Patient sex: M
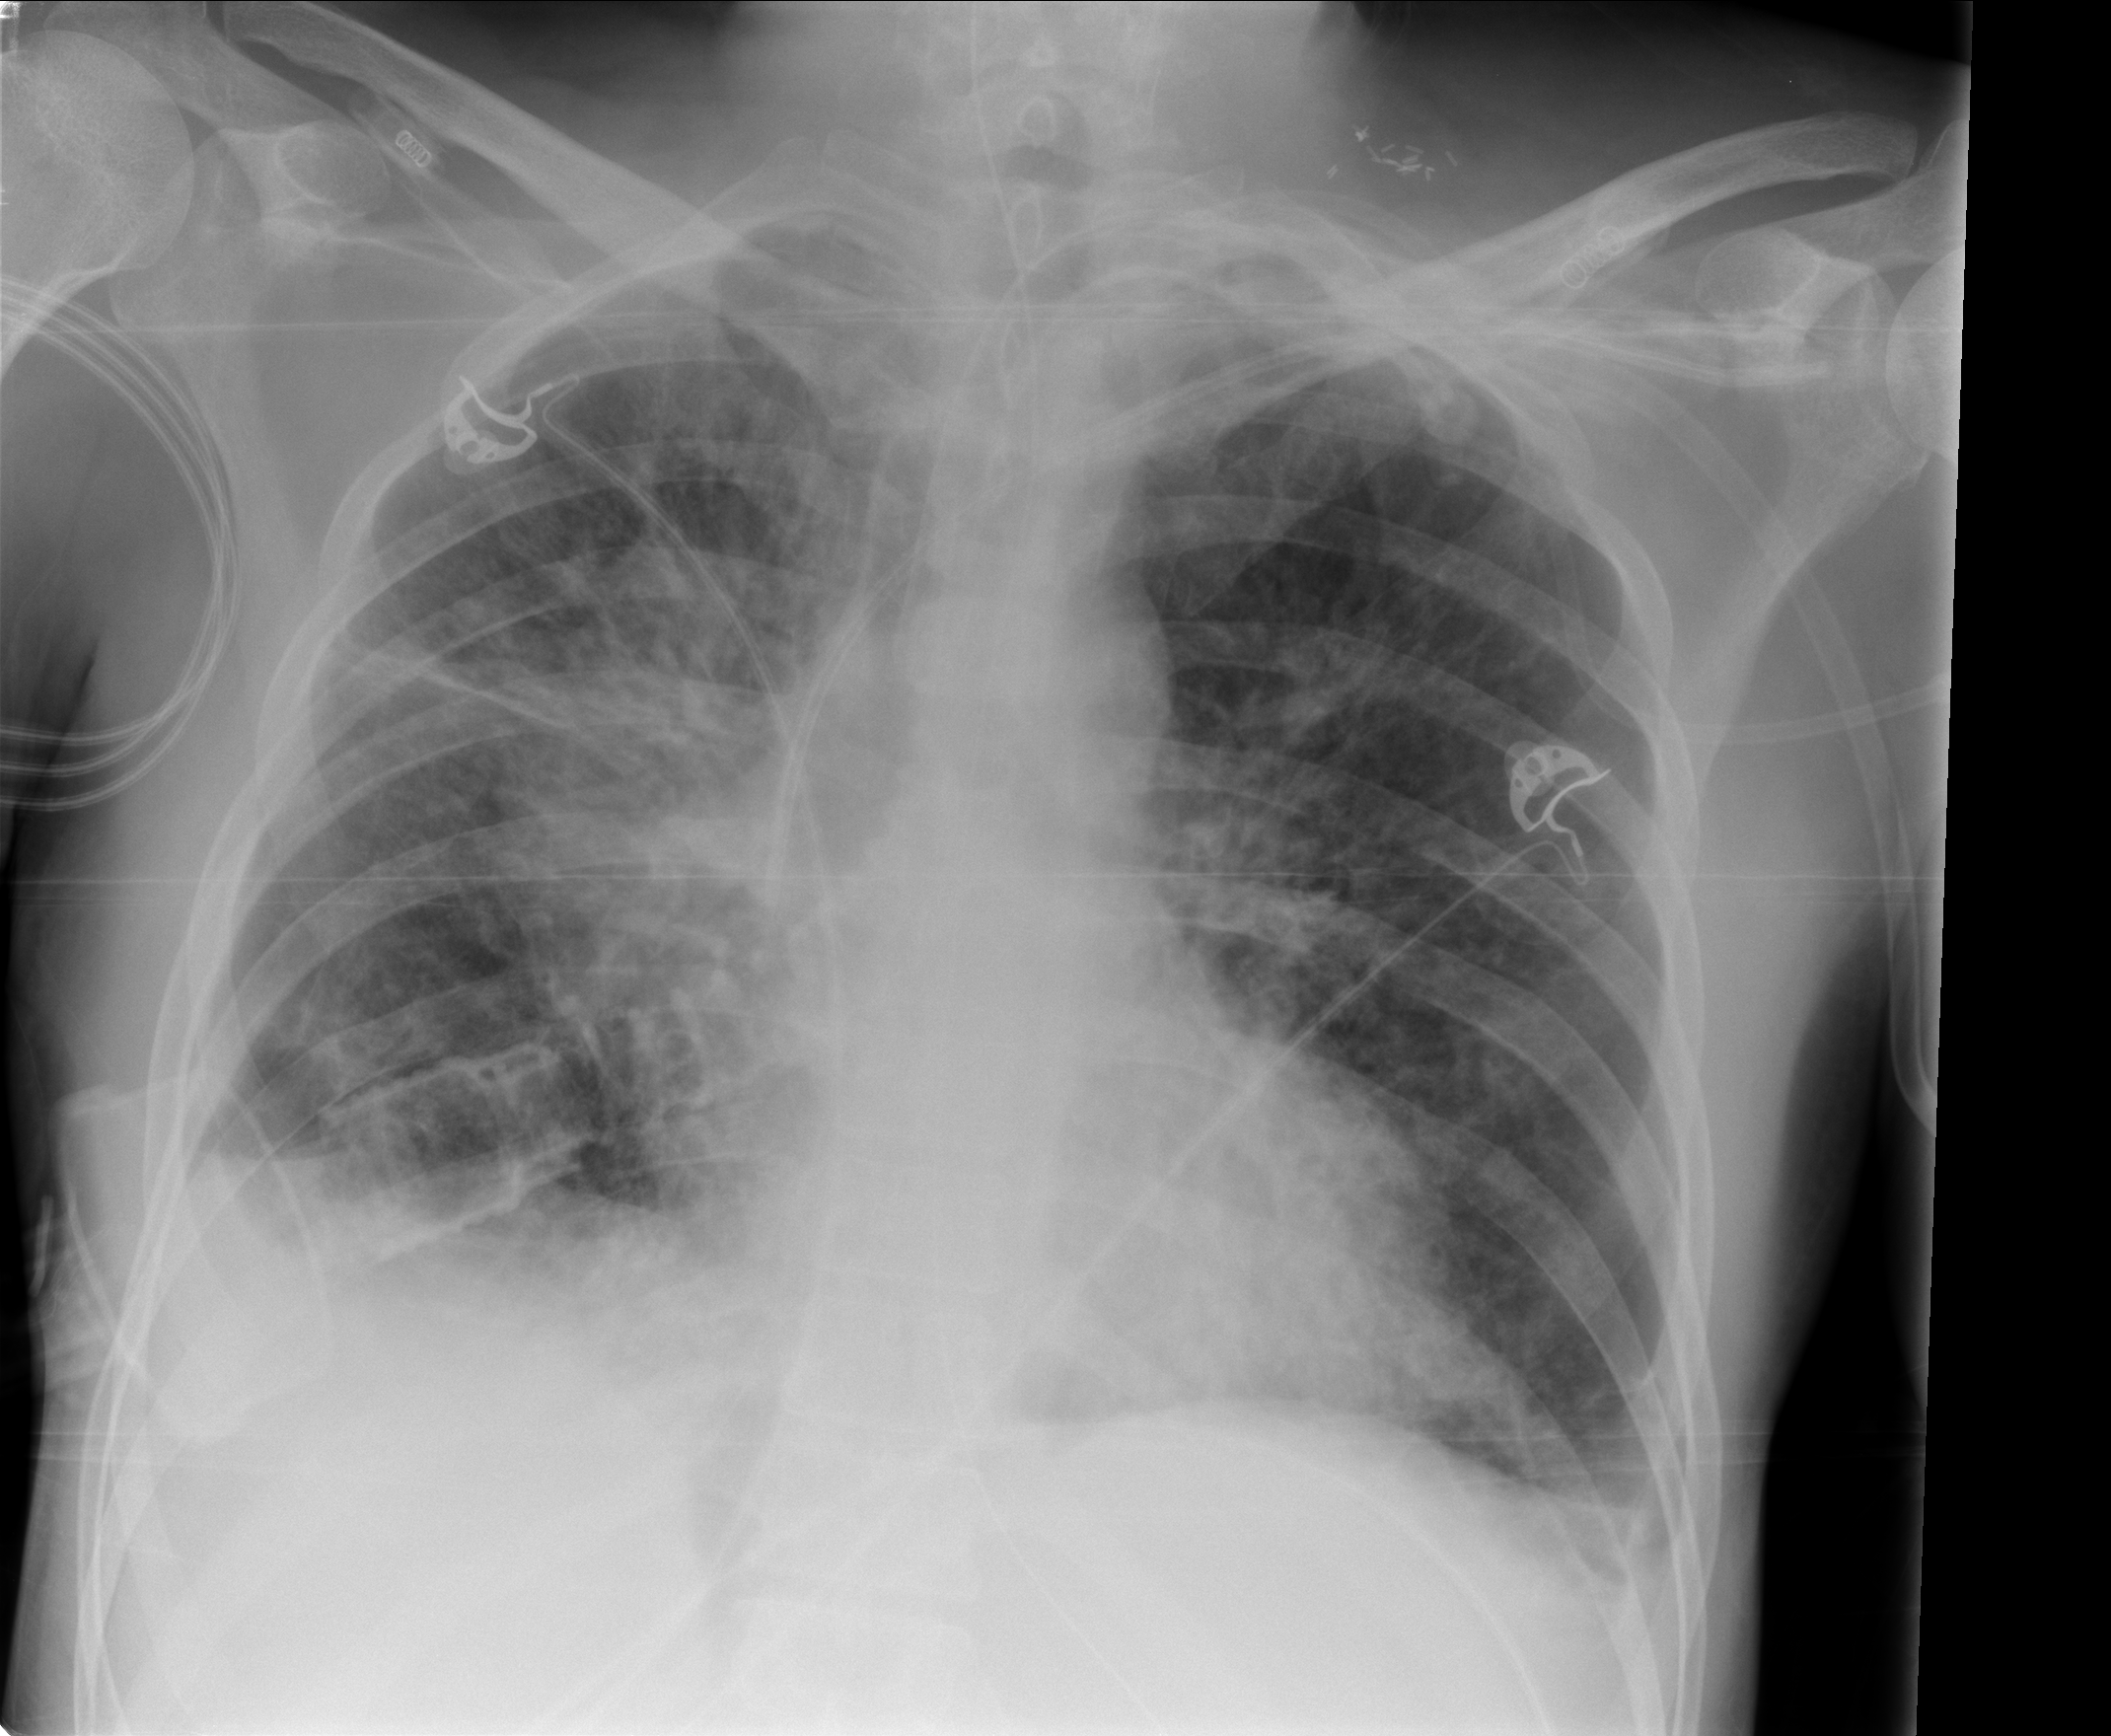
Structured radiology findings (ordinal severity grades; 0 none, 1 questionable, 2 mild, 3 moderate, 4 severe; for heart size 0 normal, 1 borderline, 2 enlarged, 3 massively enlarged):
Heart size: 0
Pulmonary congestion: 2
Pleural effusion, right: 2
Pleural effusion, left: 2
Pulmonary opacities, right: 3
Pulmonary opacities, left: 2
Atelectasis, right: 2
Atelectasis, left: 2